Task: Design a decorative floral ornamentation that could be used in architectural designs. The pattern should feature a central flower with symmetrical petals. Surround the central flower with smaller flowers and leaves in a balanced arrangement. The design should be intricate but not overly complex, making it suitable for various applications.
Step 801:
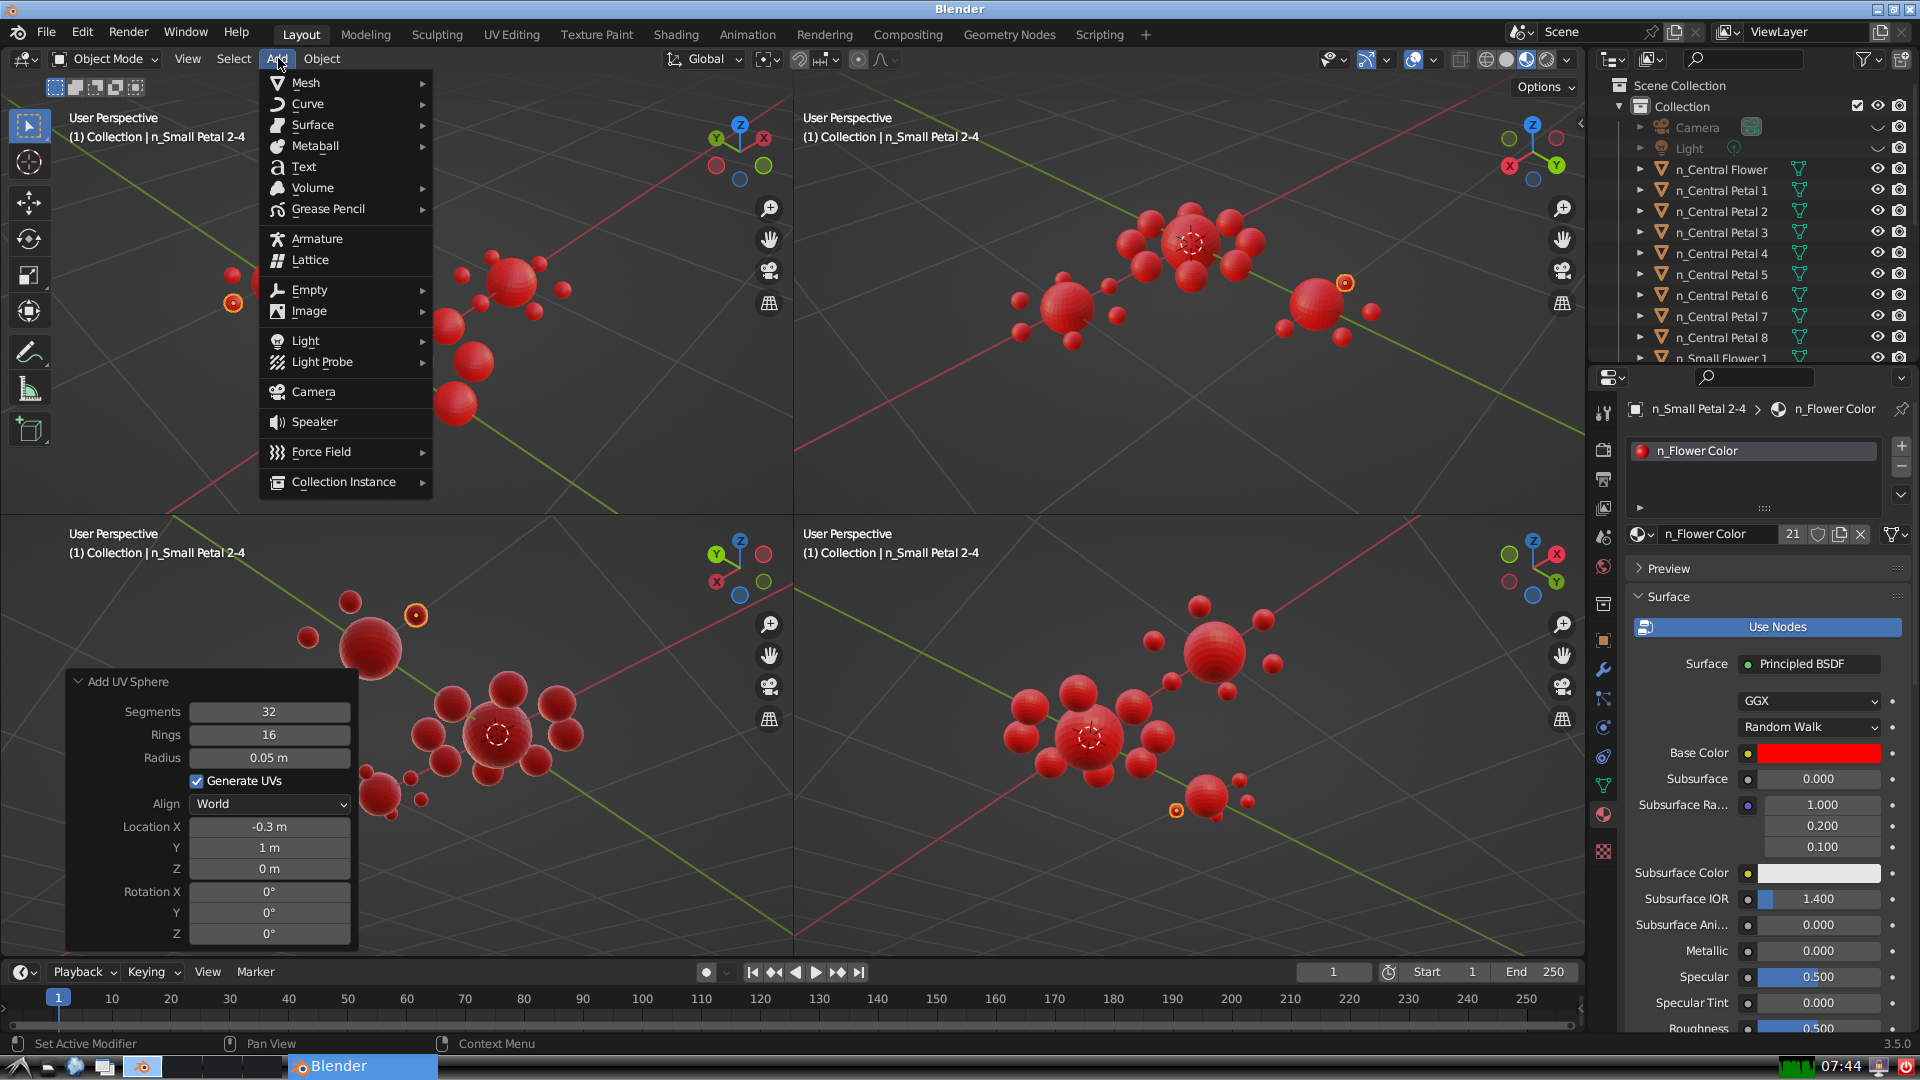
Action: {"mouse_move": [304, 82]}